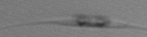
Label: Cylindrotheca